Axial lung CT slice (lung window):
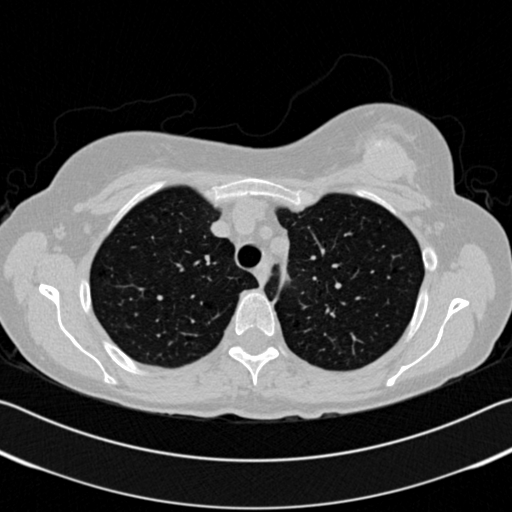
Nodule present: no